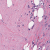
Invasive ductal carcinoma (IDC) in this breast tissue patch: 1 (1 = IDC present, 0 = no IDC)